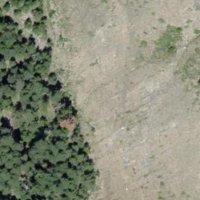
EUNIS habitat code: 31
Species observed at this site:
Dolycoris baccarum
Melitaea diamina
Lysandra coridon
Gymnadenia conopsea
Erebia alberganus